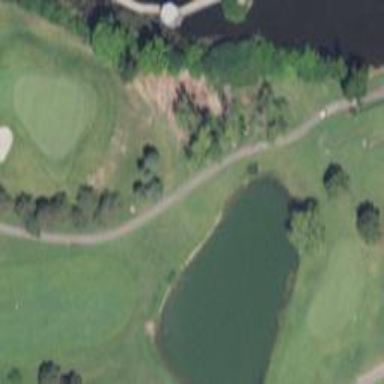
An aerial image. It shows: Water hazard on golf course.